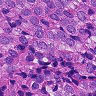
Metastatic tissue present: yes